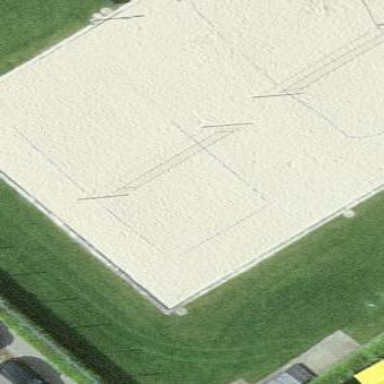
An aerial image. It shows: Sandy pitch designated for beach volleyball.